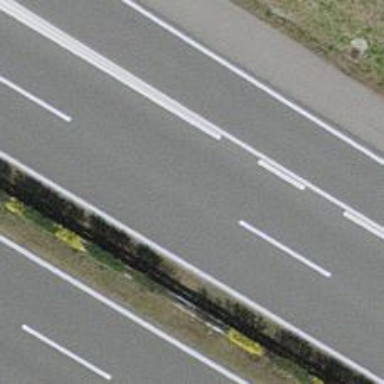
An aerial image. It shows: Motorway junction.